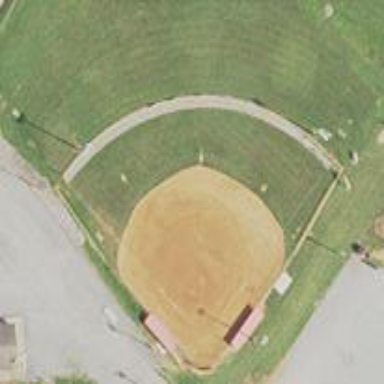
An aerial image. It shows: Baseball pitch for leisure land activities.